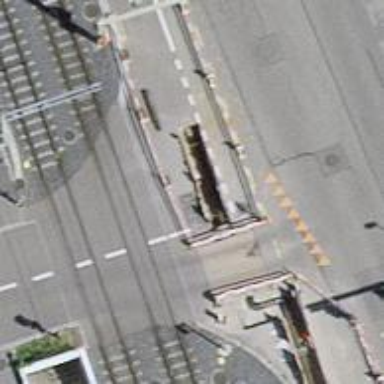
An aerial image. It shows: Level crossing with lights at railway intersection.